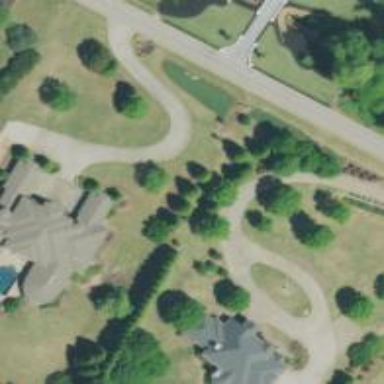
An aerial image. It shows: Driveway leading to service road.